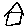
Label: house